Interaction volume radius: 10 \u00c5
Interaction volume height: 15 \u00c5
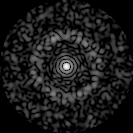
Disorder parameter: 0.8563